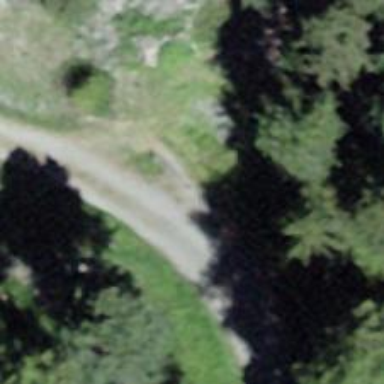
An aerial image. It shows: Downhill track with classic grooming.